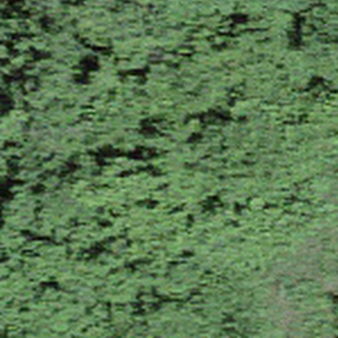
Label: other